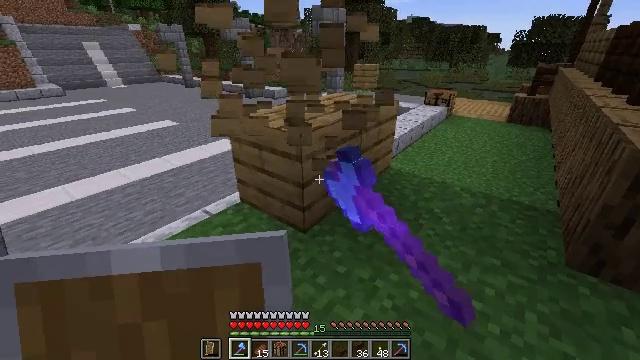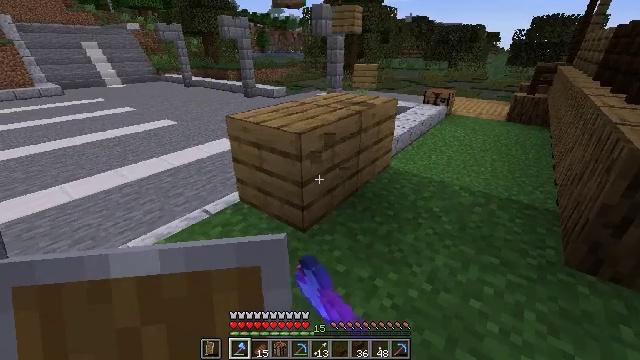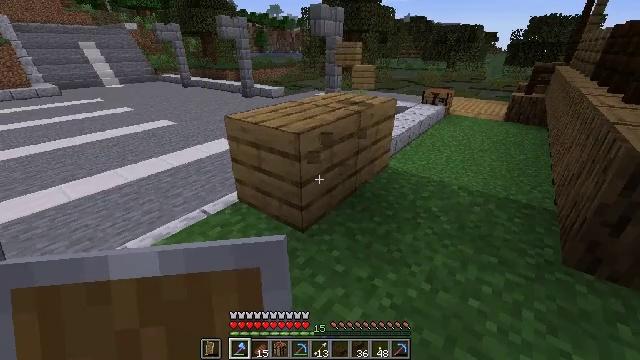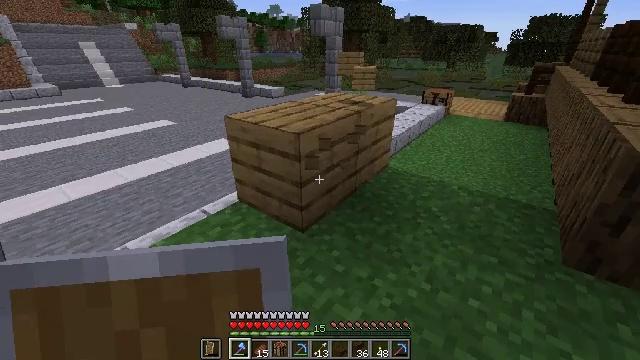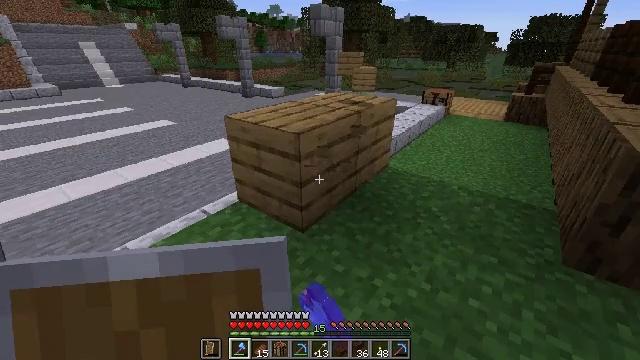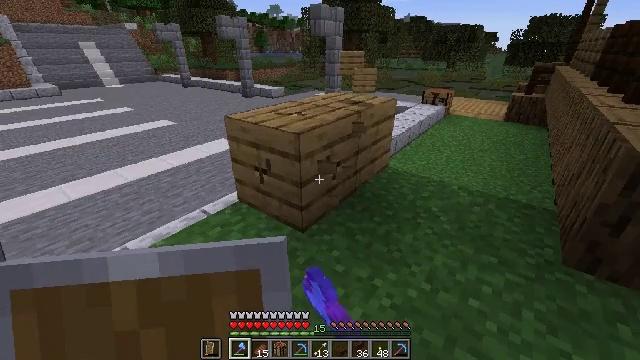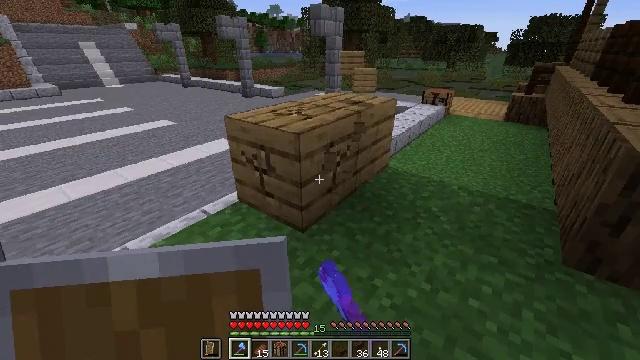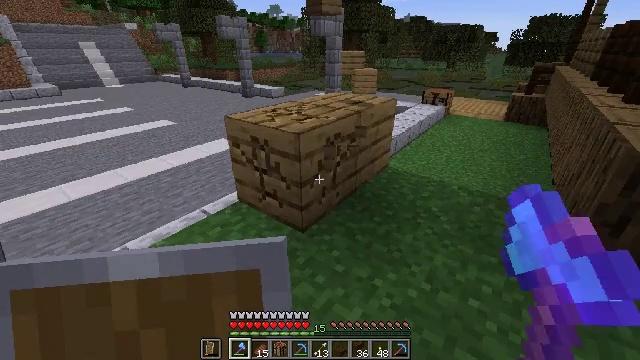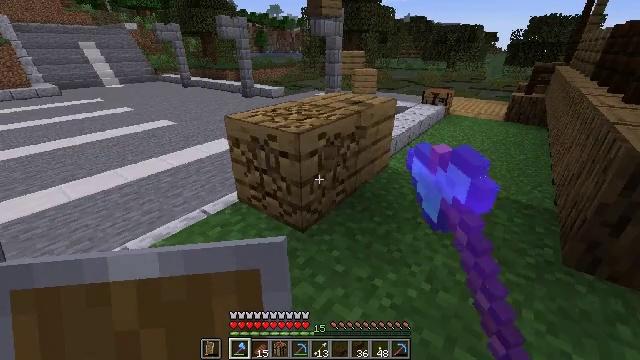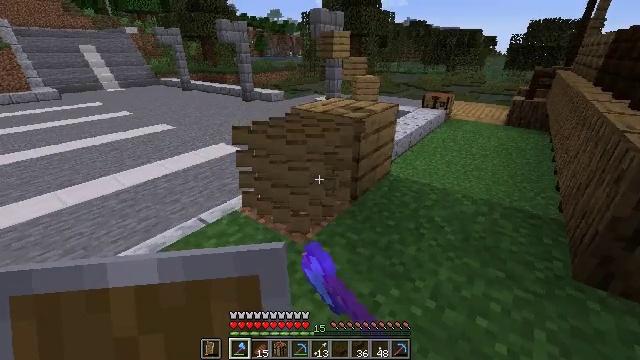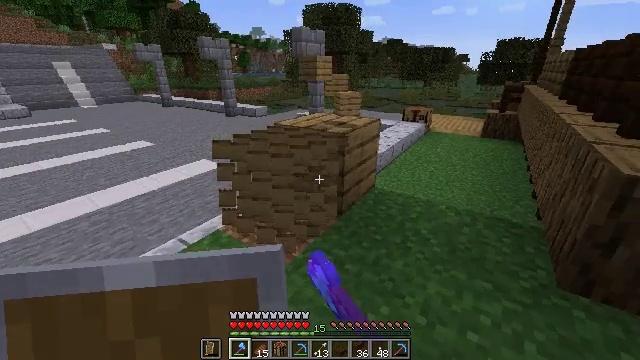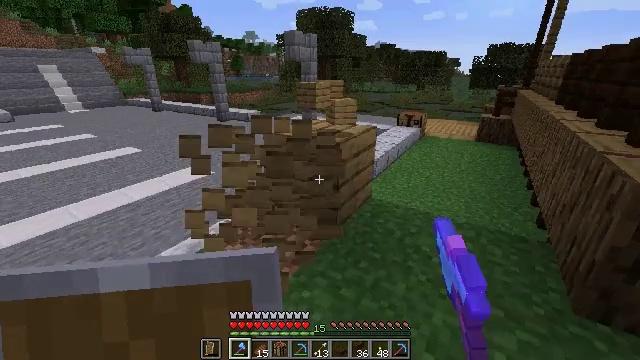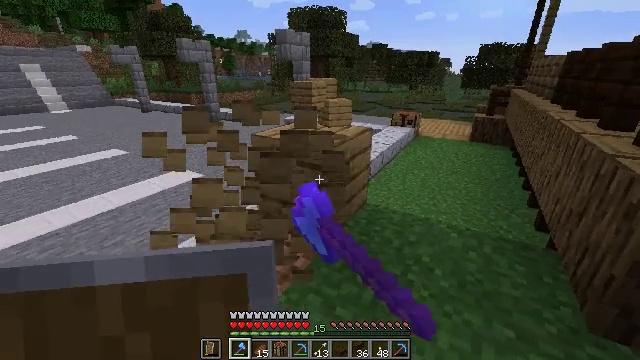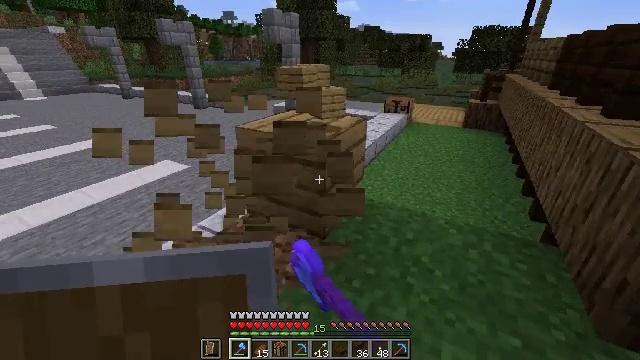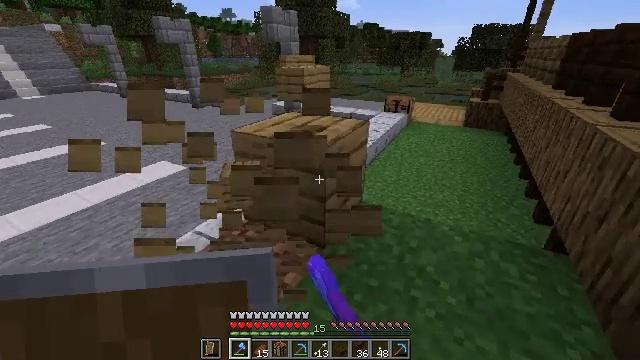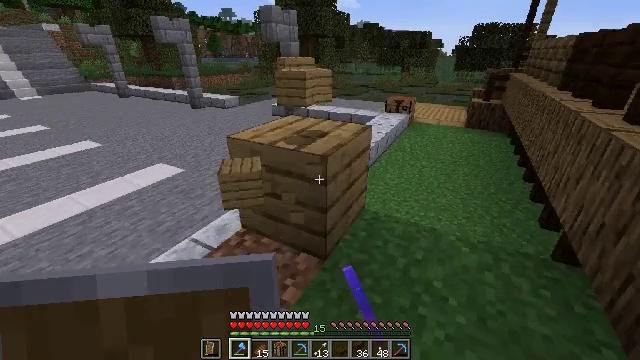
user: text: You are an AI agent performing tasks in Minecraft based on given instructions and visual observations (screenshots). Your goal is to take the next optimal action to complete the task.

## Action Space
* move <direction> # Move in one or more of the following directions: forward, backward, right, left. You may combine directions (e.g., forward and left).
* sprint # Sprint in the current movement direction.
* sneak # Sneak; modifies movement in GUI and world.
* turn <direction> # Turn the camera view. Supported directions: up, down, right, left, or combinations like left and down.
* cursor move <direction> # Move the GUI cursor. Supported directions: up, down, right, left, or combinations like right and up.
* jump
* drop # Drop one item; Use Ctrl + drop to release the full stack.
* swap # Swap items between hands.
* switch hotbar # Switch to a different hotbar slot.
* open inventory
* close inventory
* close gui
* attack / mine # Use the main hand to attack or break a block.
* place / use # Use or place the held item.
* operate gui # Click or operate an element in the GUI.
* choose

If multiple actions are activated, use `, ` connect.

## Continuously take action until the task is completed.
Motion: motion action
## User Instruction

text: Break the existing planks.
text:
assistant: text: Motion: attack / mine
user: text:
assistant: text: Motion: attack / mine
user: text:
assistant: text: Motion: attack / mine
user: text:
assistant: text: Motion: attack / mine
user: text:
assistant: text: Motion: attack / mine
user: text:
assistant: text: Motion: attack / mine
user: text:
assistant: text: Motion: attack / mine
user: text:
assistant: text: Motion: attack / mine
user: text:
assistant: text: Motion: move forward, attack / mine
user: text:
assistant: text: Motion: move forward, turn right and up, attack / mine
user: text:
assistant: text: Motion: move forward, turn right, attack / mine
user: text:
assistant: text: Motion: move forward, turn right, attack / mine
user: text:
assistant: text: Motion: move forward, turn right and down, attack / mine
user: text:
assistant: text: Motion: move forward, attack / mine
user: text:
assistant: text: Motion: move forward, attack / mine
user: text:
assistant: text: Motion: attack / mine
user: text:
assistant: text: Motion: attack / mine
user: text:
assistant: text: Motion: attack / mine
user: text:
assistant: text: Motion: attack / mine
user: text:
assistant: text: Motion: attack / mine
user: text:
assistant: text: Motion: attack / mine
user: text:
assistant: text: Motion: attack / mine
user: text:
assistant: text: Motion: turn up, attack / mine
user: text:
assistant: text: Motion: turn up, attack / mine
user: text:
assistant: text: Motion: attack / mine